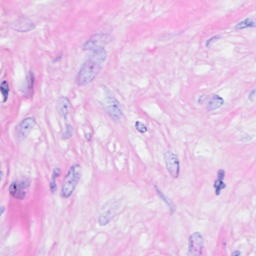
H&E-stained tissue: Breast